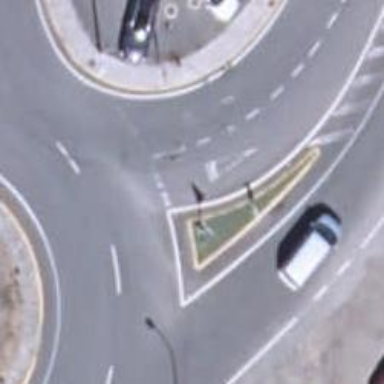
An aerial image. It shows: Road with "give way" sign.